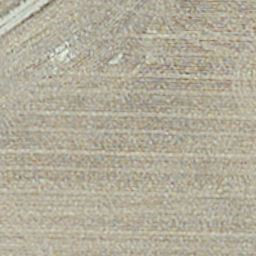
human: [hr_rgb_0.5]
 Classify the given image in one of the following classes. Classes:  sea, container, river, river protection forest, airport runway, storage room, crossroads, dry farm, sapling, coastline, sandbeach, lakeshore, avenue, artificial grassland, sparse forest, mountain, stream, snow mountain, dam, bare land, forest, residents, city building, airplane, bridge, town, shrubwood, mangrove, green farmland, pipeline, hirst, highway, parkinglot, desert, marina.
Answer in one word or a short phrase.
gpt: dry farm